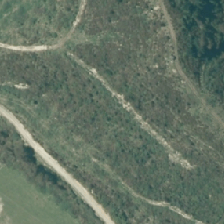
Land cover: harvested_forest